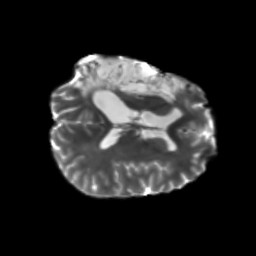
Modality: T2w
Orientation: axial
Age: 27
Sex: female
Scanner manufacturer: siemens
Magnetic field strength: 3 T
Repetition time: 5.47 s
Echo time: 0.0854 s